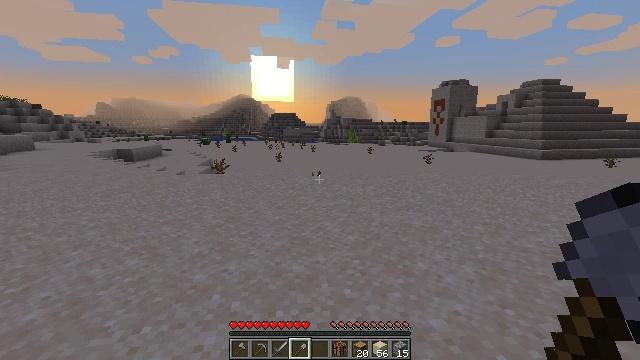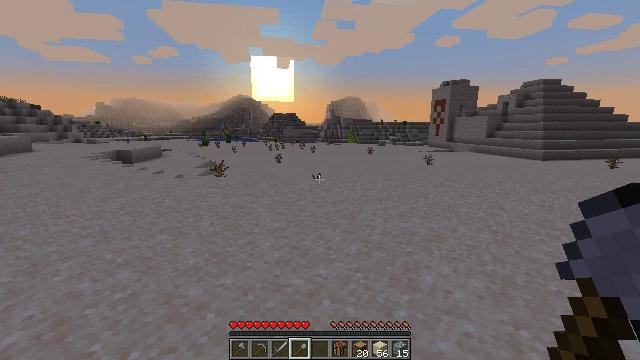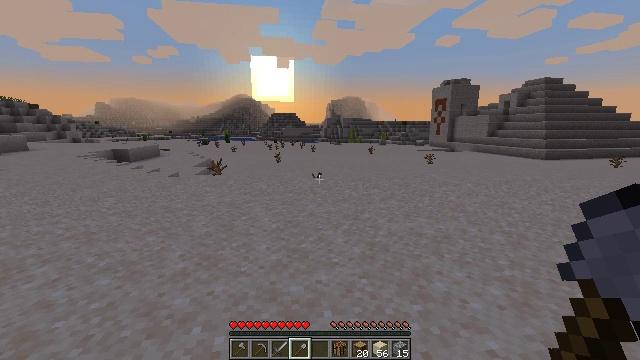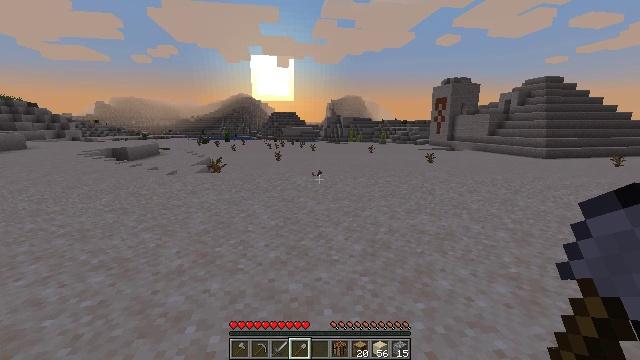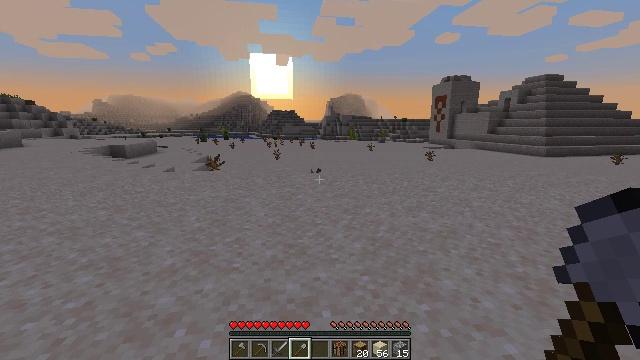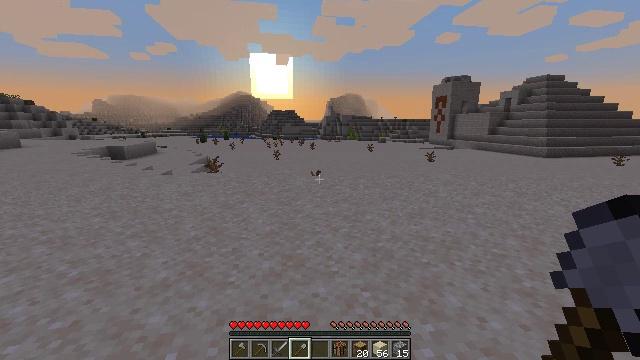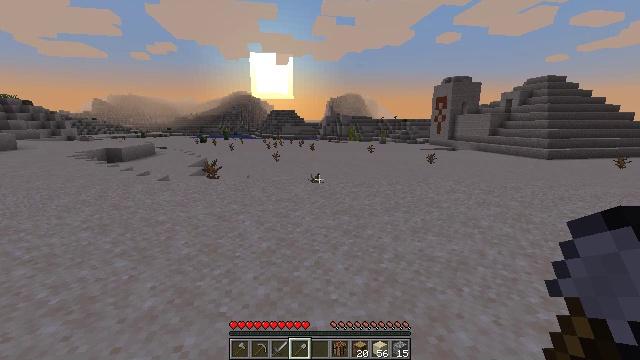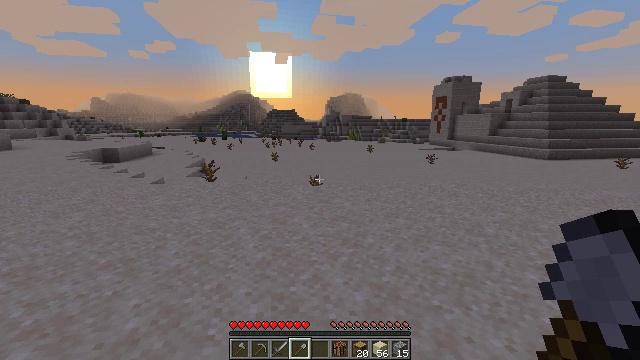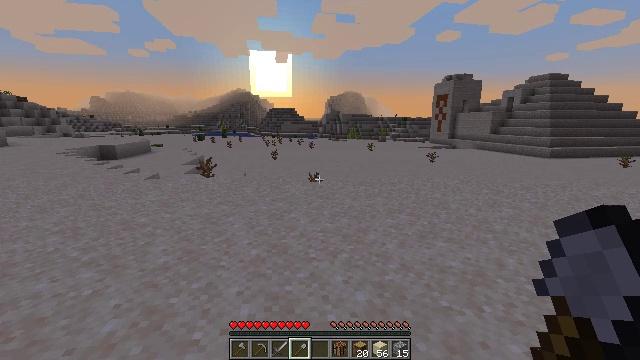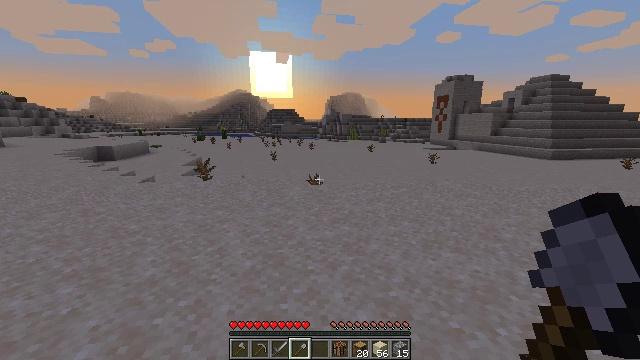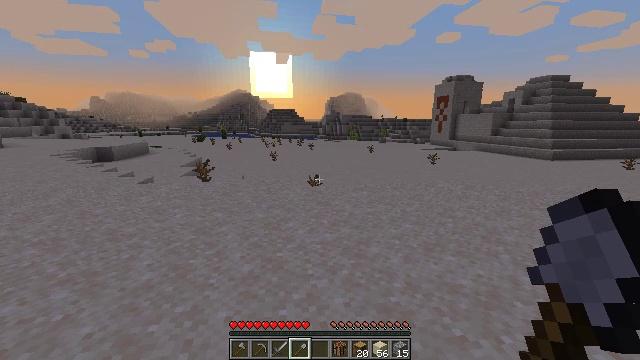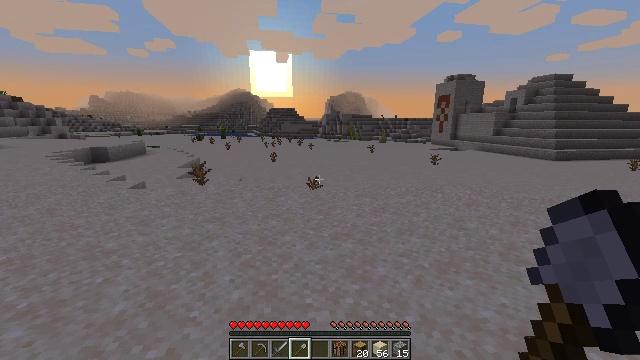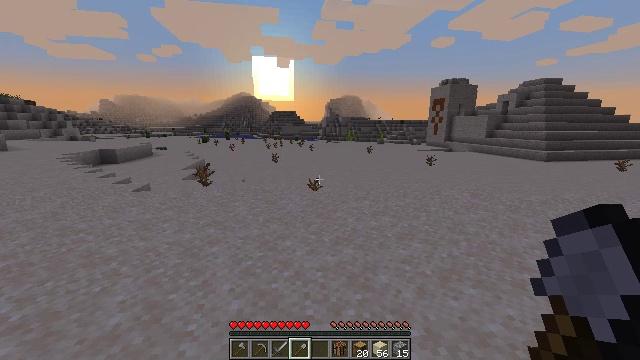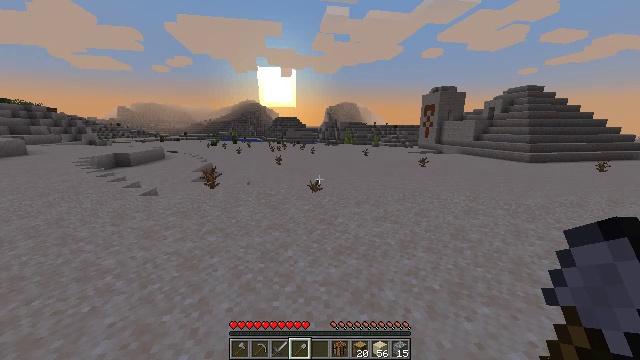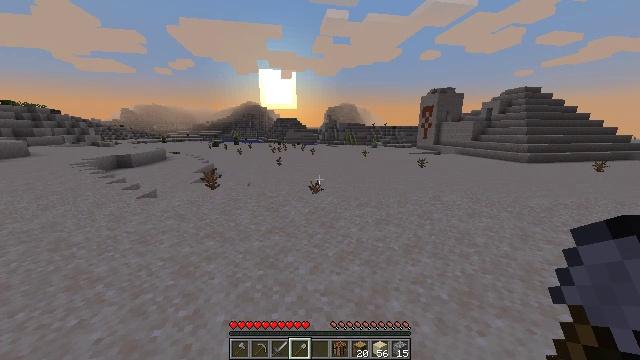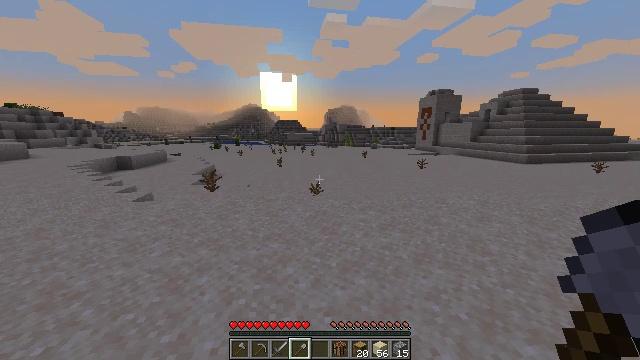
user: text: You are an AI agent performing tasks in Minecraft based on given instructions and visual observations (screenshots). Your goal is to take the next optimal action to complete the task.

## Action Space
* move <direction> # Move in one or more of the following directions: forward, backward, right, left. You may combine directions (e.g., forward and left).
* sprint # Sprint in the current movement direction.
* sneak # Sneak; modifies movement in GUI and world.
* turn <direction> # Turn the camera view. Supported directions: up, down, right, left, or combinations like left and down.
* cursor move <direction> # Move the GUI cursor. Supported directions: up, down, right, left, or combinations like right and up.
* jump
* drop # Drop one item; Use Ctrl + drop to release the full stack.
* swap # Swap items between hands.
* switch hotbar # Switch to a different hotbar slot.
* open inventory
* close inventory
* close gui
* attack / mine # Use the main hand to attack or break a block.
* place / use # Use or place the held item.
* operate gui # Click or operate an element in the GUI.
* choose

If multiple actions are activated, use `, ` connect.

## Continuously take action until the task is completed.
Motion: motion action
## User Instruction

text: Harvest the dead bush.
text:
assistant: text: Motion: move forward, sneak
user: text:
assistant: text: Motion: move forward, sneak
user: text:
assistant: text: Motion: move forward, sneak
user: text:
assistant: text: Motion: move forward
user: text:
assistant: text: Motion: move forward
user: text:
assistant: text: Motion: move forward
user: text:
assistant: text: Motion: move forward
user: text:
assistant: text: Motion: move forward
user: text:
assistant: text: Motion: move forward
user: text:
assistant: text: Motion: move forward
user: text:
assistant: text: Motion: move forward, sprint
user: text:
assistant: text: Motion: move forward, sprint
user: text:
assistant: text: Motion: move forward, sprint
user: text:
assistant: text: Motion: move forward, sprint
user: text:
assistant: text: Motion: move forward, sprint
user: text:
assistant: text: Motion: move forward, sprint
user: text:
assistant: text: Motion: move forward, sprint, turn down
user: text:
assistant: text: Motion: move forward, sprint, turn down
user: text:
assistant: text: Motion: move forward, sprint, turn down
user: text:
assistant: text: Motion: move forward, sprint, turn right and down
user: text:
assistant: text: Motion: move forward, sprint, turn right and down
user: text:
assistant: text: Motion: move forward, sprint, turn right and down
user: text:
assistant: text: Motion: move forward, sprint, turn right and down
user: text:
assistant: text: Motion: move forward, sprint, turn right and down
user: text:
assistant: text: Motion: move forward, sprint, turn right and down
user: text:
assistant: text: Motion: move forward, sprint, turn right and down
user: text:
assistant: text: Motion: move forward, sprint, turn right and down
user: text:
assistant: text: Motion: move forward, sprint, turn right and down
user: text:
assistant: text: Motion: move forward, sprint
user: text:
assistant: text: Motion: move forward, sprint